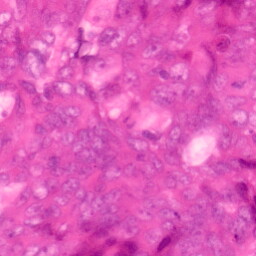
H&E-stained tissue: Colon